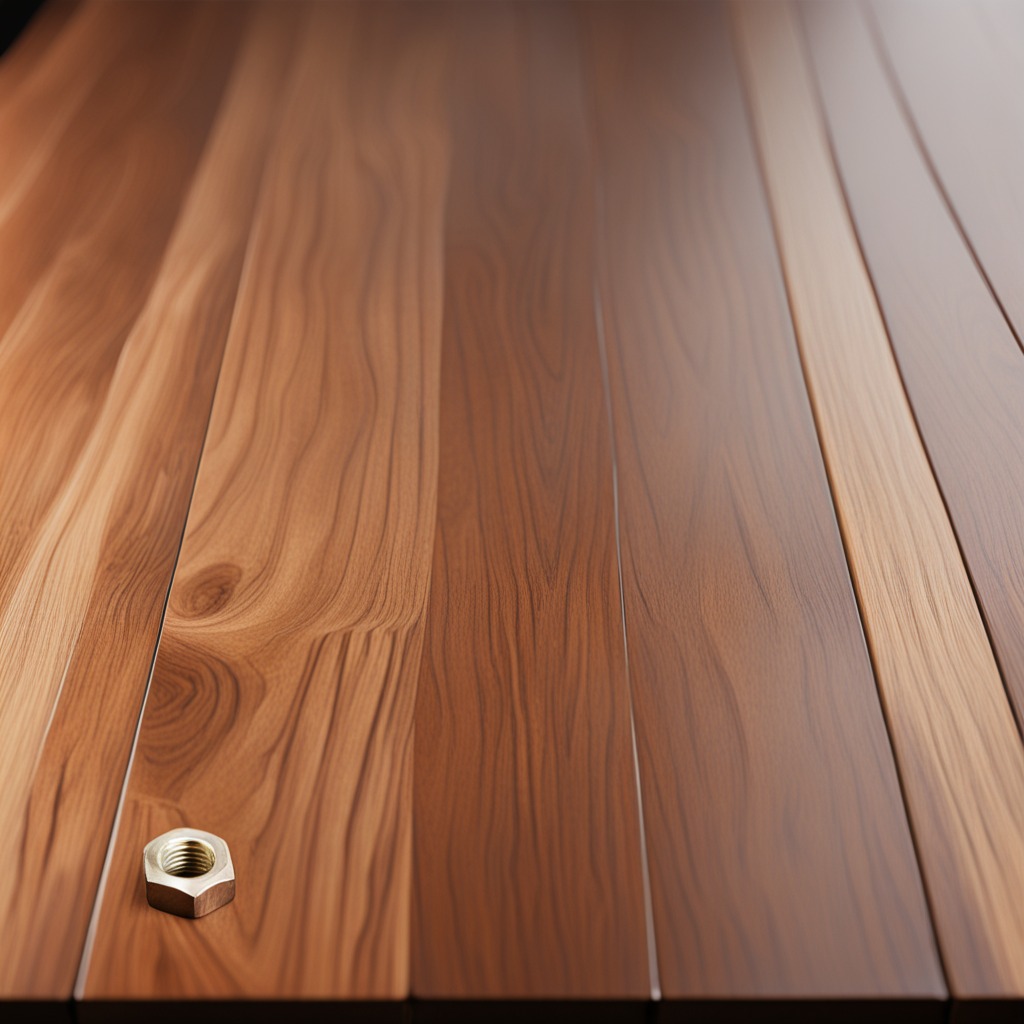
A metal nut is lying on the wooden table in a carpentry studio.